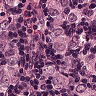
Metastatic tissue present: yes